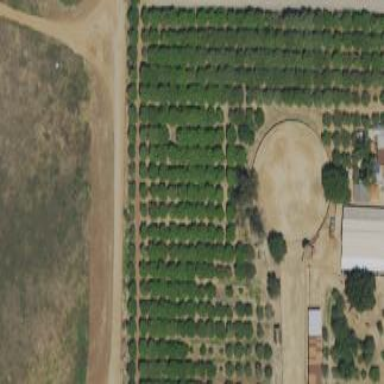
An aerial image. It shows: Orange orchard with rows of vibrant orange trees.